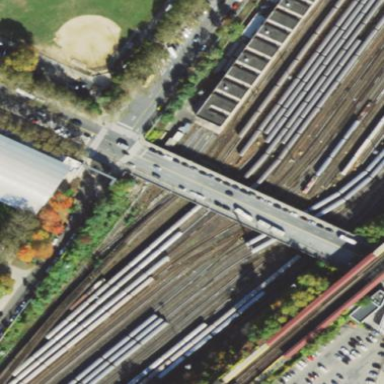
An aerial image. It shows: Railway area.